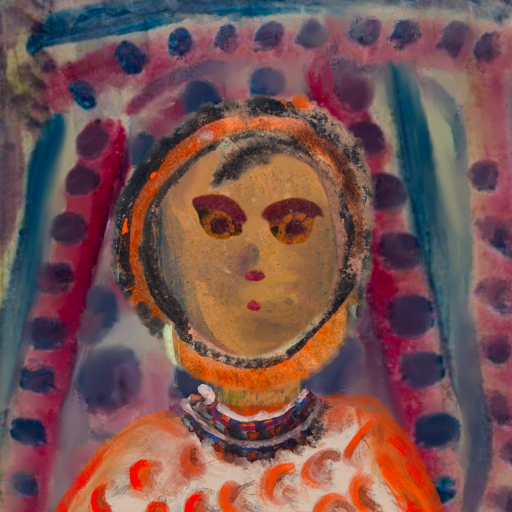
Background: HillGirl, Head And Neck Front: In_The_Sun, Face Front: Doll, Bust: Rupkatha, Hair Front: Childish, Head Accessory: Blank, Second Necklace: Blank, Necklace: Hypocrite_1, Baby: Blank